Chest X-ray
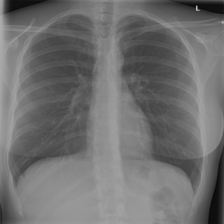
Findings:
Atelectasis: negative
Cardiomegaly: negative
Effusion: negative
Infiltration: negative
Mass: negative
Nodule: negative
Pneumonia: negative
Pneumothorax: negative
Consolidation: negative
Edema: negative
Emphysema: negative
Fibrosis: negative
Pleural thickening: negative
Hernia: negative